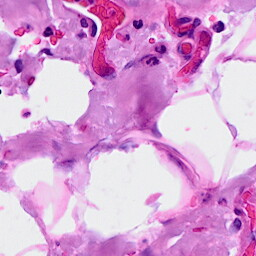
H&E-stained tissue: Breast